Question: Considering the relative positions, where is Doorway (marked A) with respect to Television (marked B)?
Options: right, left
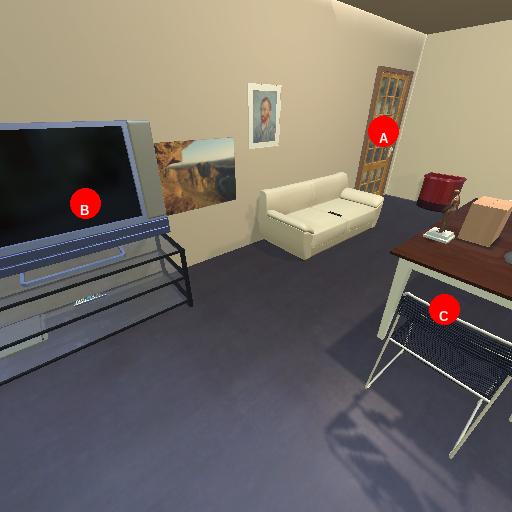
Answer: right